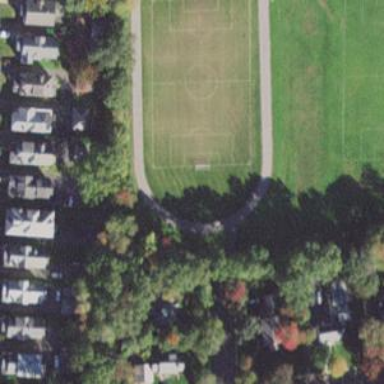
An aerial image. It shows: Soccer pitch designated for leisure and sports activities.